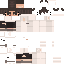
A female human skin with pale skin, wearing brown long hair dressed in a blue tshirt and brown shorts, featuring a closed mouth.